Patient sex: M
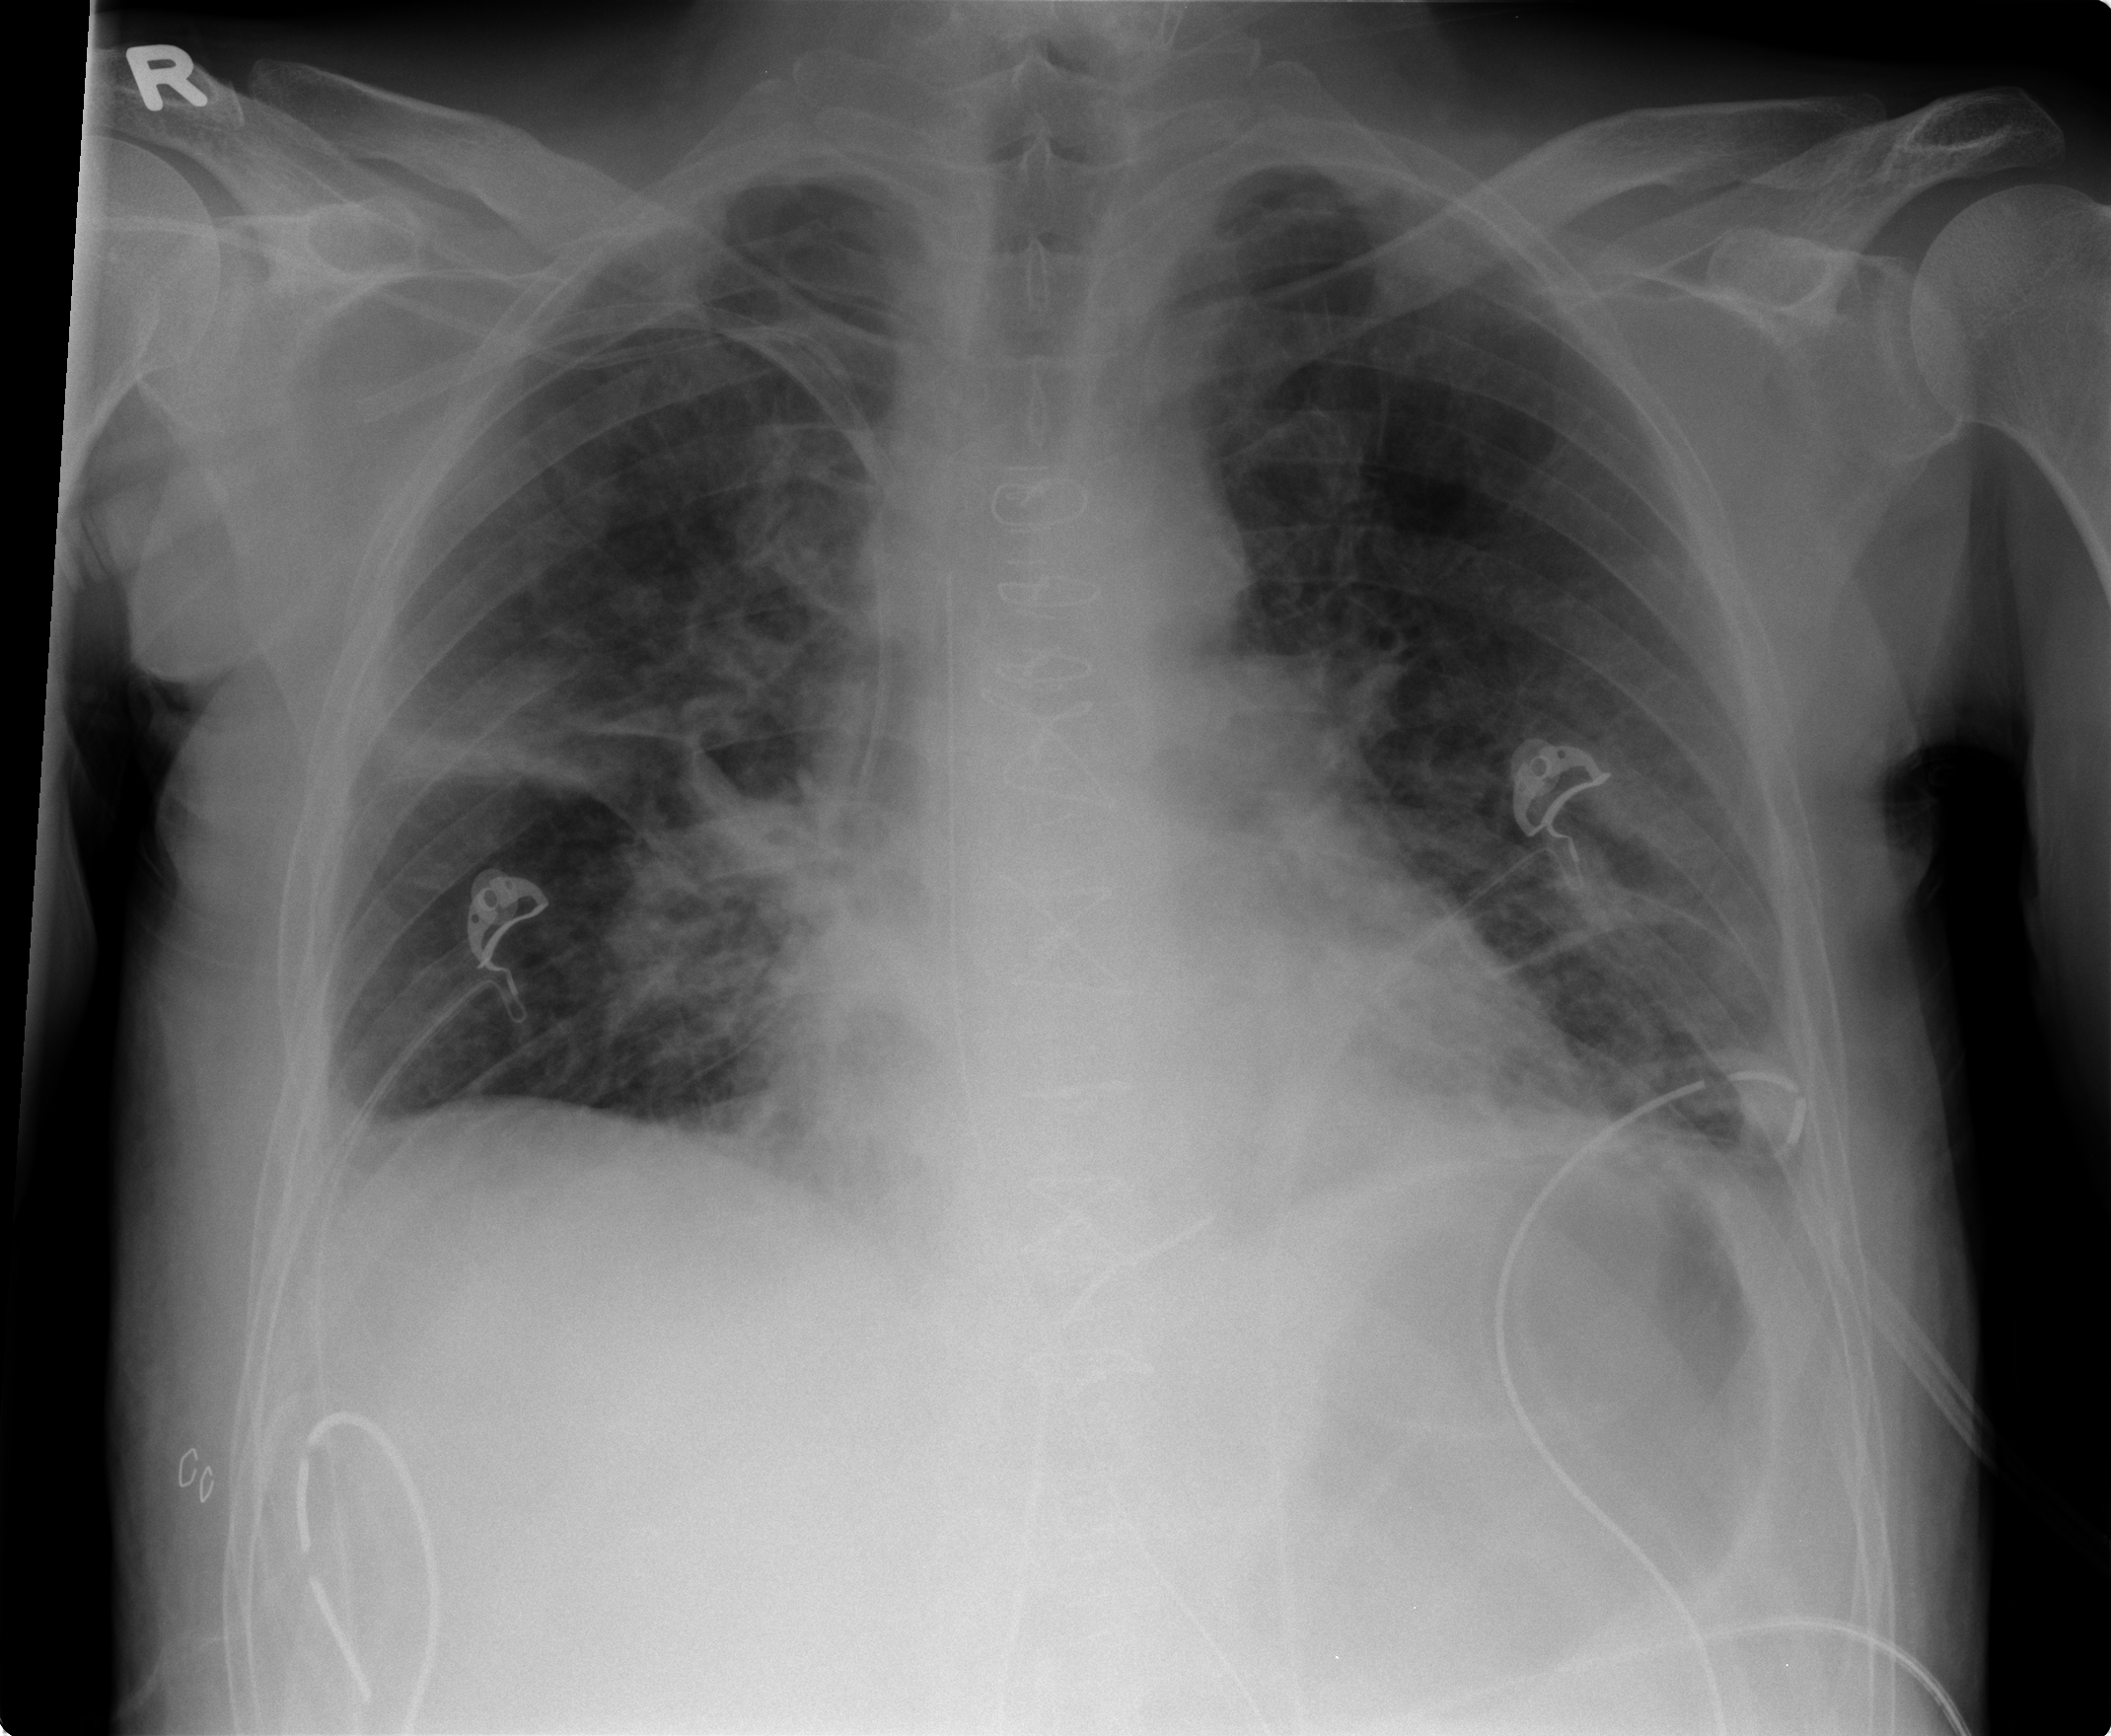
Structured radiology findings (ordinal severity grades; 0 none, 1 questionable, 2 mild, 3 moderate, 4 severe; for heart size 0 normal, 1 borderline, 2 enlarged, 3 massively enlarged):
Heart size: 0
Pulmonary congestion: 0
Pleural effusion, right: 2
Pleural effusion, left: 0
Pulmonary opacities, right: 0
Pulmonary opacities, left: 0
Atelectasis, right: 2
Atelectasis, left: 2